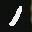
Label: 1